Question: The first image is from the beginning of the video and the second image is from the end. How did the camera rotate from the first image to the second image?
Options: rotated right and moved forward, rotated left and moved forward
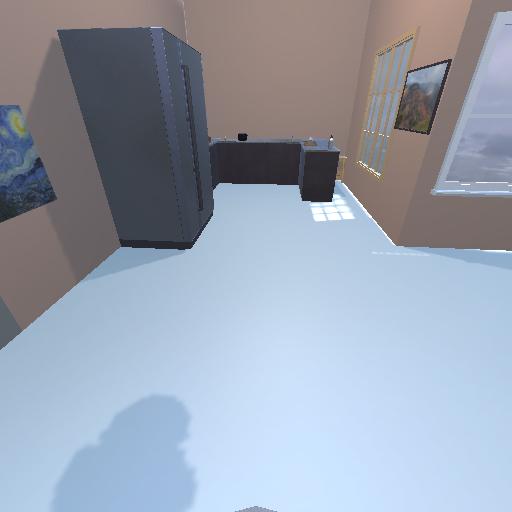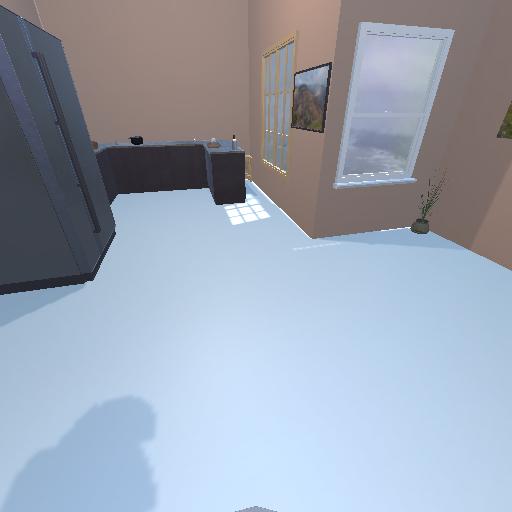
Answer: rotated right and moved forward